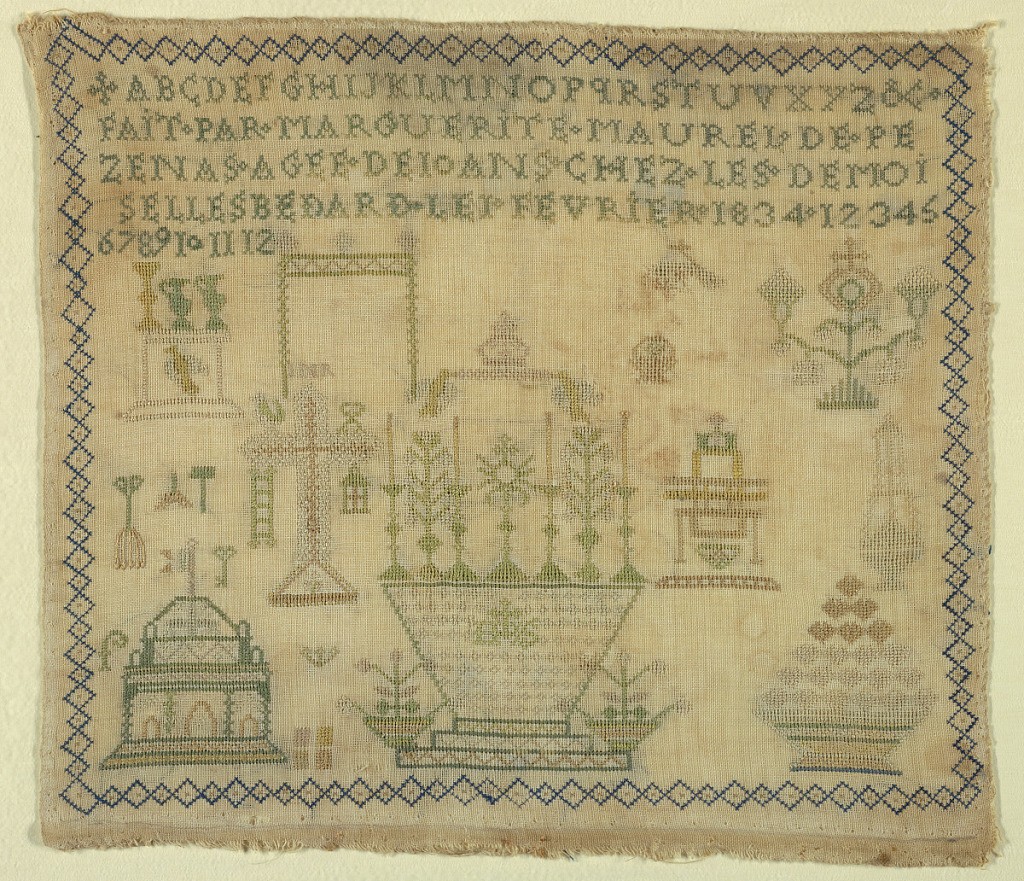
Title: Sampler
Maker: Marguerite Maurel
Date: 1834
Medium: silk embroidery, cotton warp, linen weft Technique: embroidered in counted cross, stem and satin stitches on plain weave foundation
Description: An alphabet at the top followed by "Fair par Marguerite Maurel de Pezenas agee dei ans chex les demoiselles Bedard lei Fevrier 1834". Numbers and motifs of an altar with sacred monogram, the cross with symbols of the passion and other religious emblems.